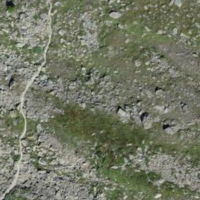
EUNIS habitat code: 26
Species observed at this site:
Achillea nana
Geum reptans
Geum montanum